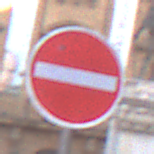
Verkehrszeichen: VerbotDerEinfahrt
Umgebung: Outdoor, Urban
Tageszeit: MorningAfternoon
Wetter: PartlyCloudy
Licht: Natural
Jahreszeit: NotSpecified
Kontrast: LowContrast